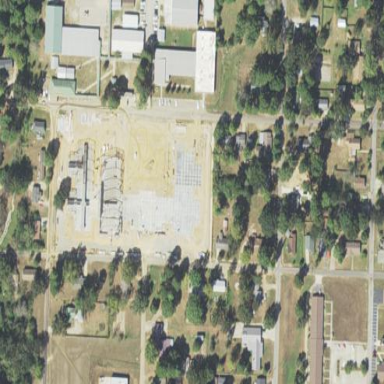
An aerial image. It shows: School building.